Question:
How do I change the height of the field?
(I do not have the code, it is infeasible. I took the example of this site: <URL>
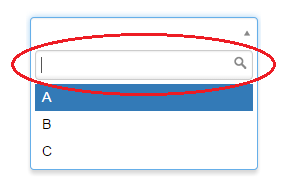
Answer: Here you go:
HTML:
'''
<input type="text" class="inputSize">
'''
CSS:
'''
.inputSize {
font-size:18px;
height: 75px;
}
'''